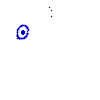
Particle: kaon